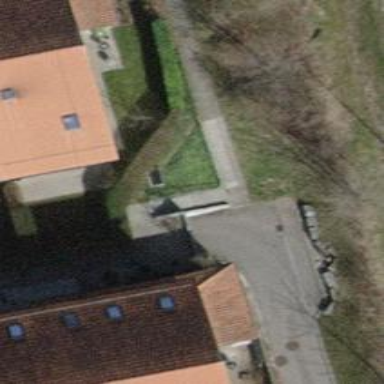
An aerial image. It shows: Road with steps.